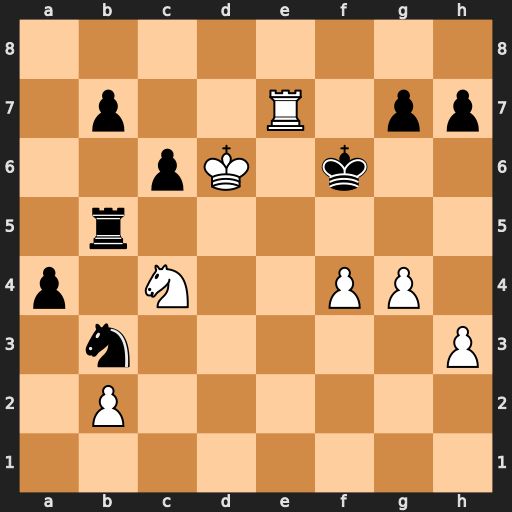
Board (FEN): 8/1p2R1pp/2pK1k2/1r6/p1N2PP1/1n5P/1P6/8
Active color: w
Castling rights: -
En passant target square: -
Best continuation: Re6+ Kf7 Ne5+ Kf8 Nd7+